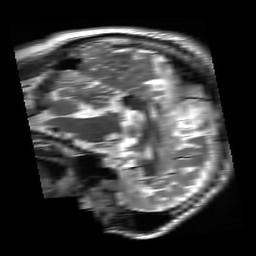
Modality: T2w
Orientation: sagittal
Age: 21
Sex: male
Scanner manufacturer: ge
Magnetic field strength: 3 T
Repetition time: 5.725 s
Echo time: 0.09666 s